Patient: sex M, age 58
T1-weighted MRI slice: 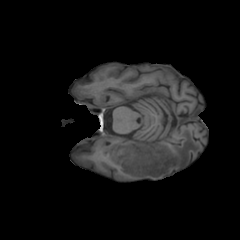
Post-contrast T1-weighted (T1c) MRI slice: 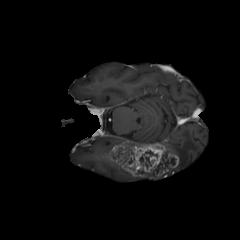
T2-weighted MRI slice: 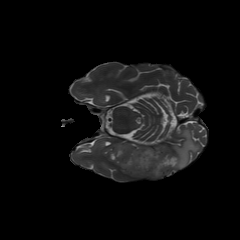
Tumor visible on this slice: yes
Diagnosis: Glioblastoma, IDH-wildtype
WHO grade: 4